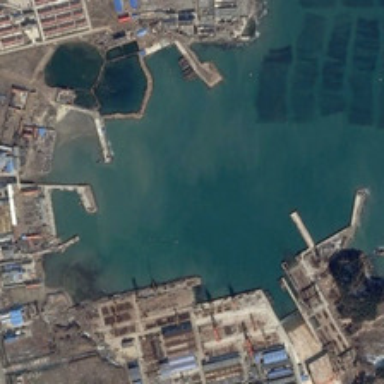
An empty port is near some buildings and bareland .